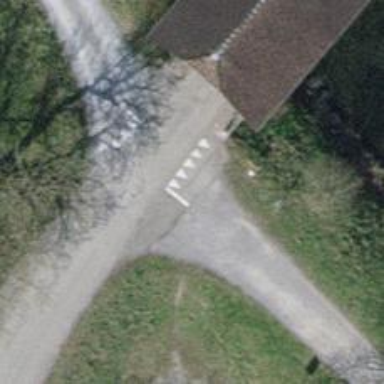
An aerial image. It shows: Compacted path.